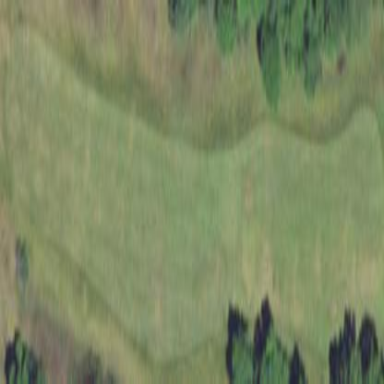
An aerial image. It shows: Grassy area designated as golf fairway.